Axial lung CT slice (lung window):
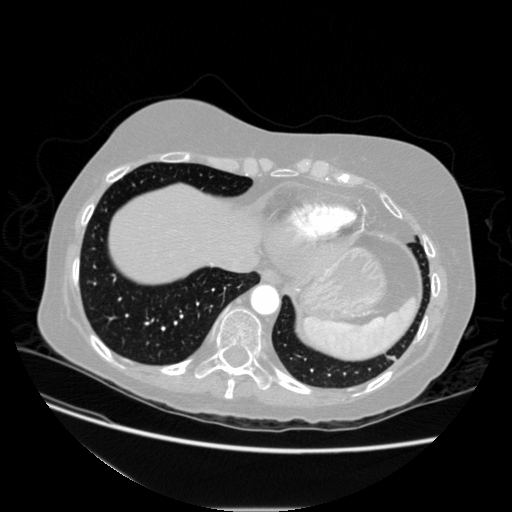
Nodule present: no